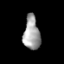
Tissue: lung
Cell type: Endothelial cells
Senescence score: 0.5921
Nuclear area (px): 539
Mean DAPI intensity: 162.069